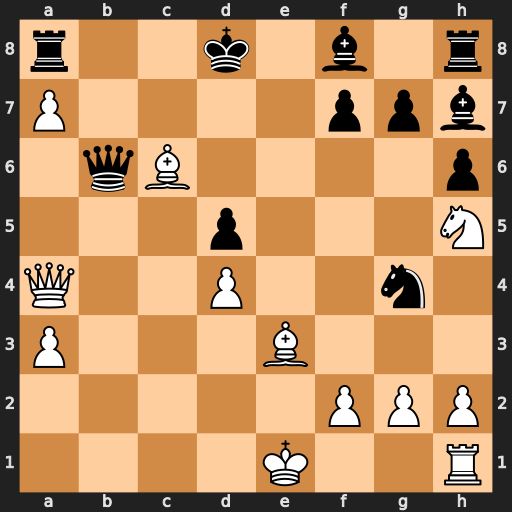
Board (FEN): r2k1b1r/P4ppb/1qB4p/3p3N/Q2P2n1/P3B3/5PPP/4K2R
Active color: w
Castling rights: K
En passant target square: -
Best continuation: Bxa8 Nxe3 fxe3 Qb1+ Qd1